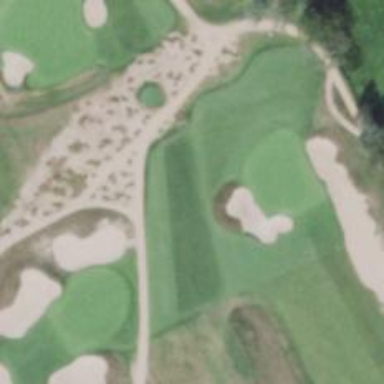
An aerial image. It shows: Pathway for golfing.